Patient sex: M
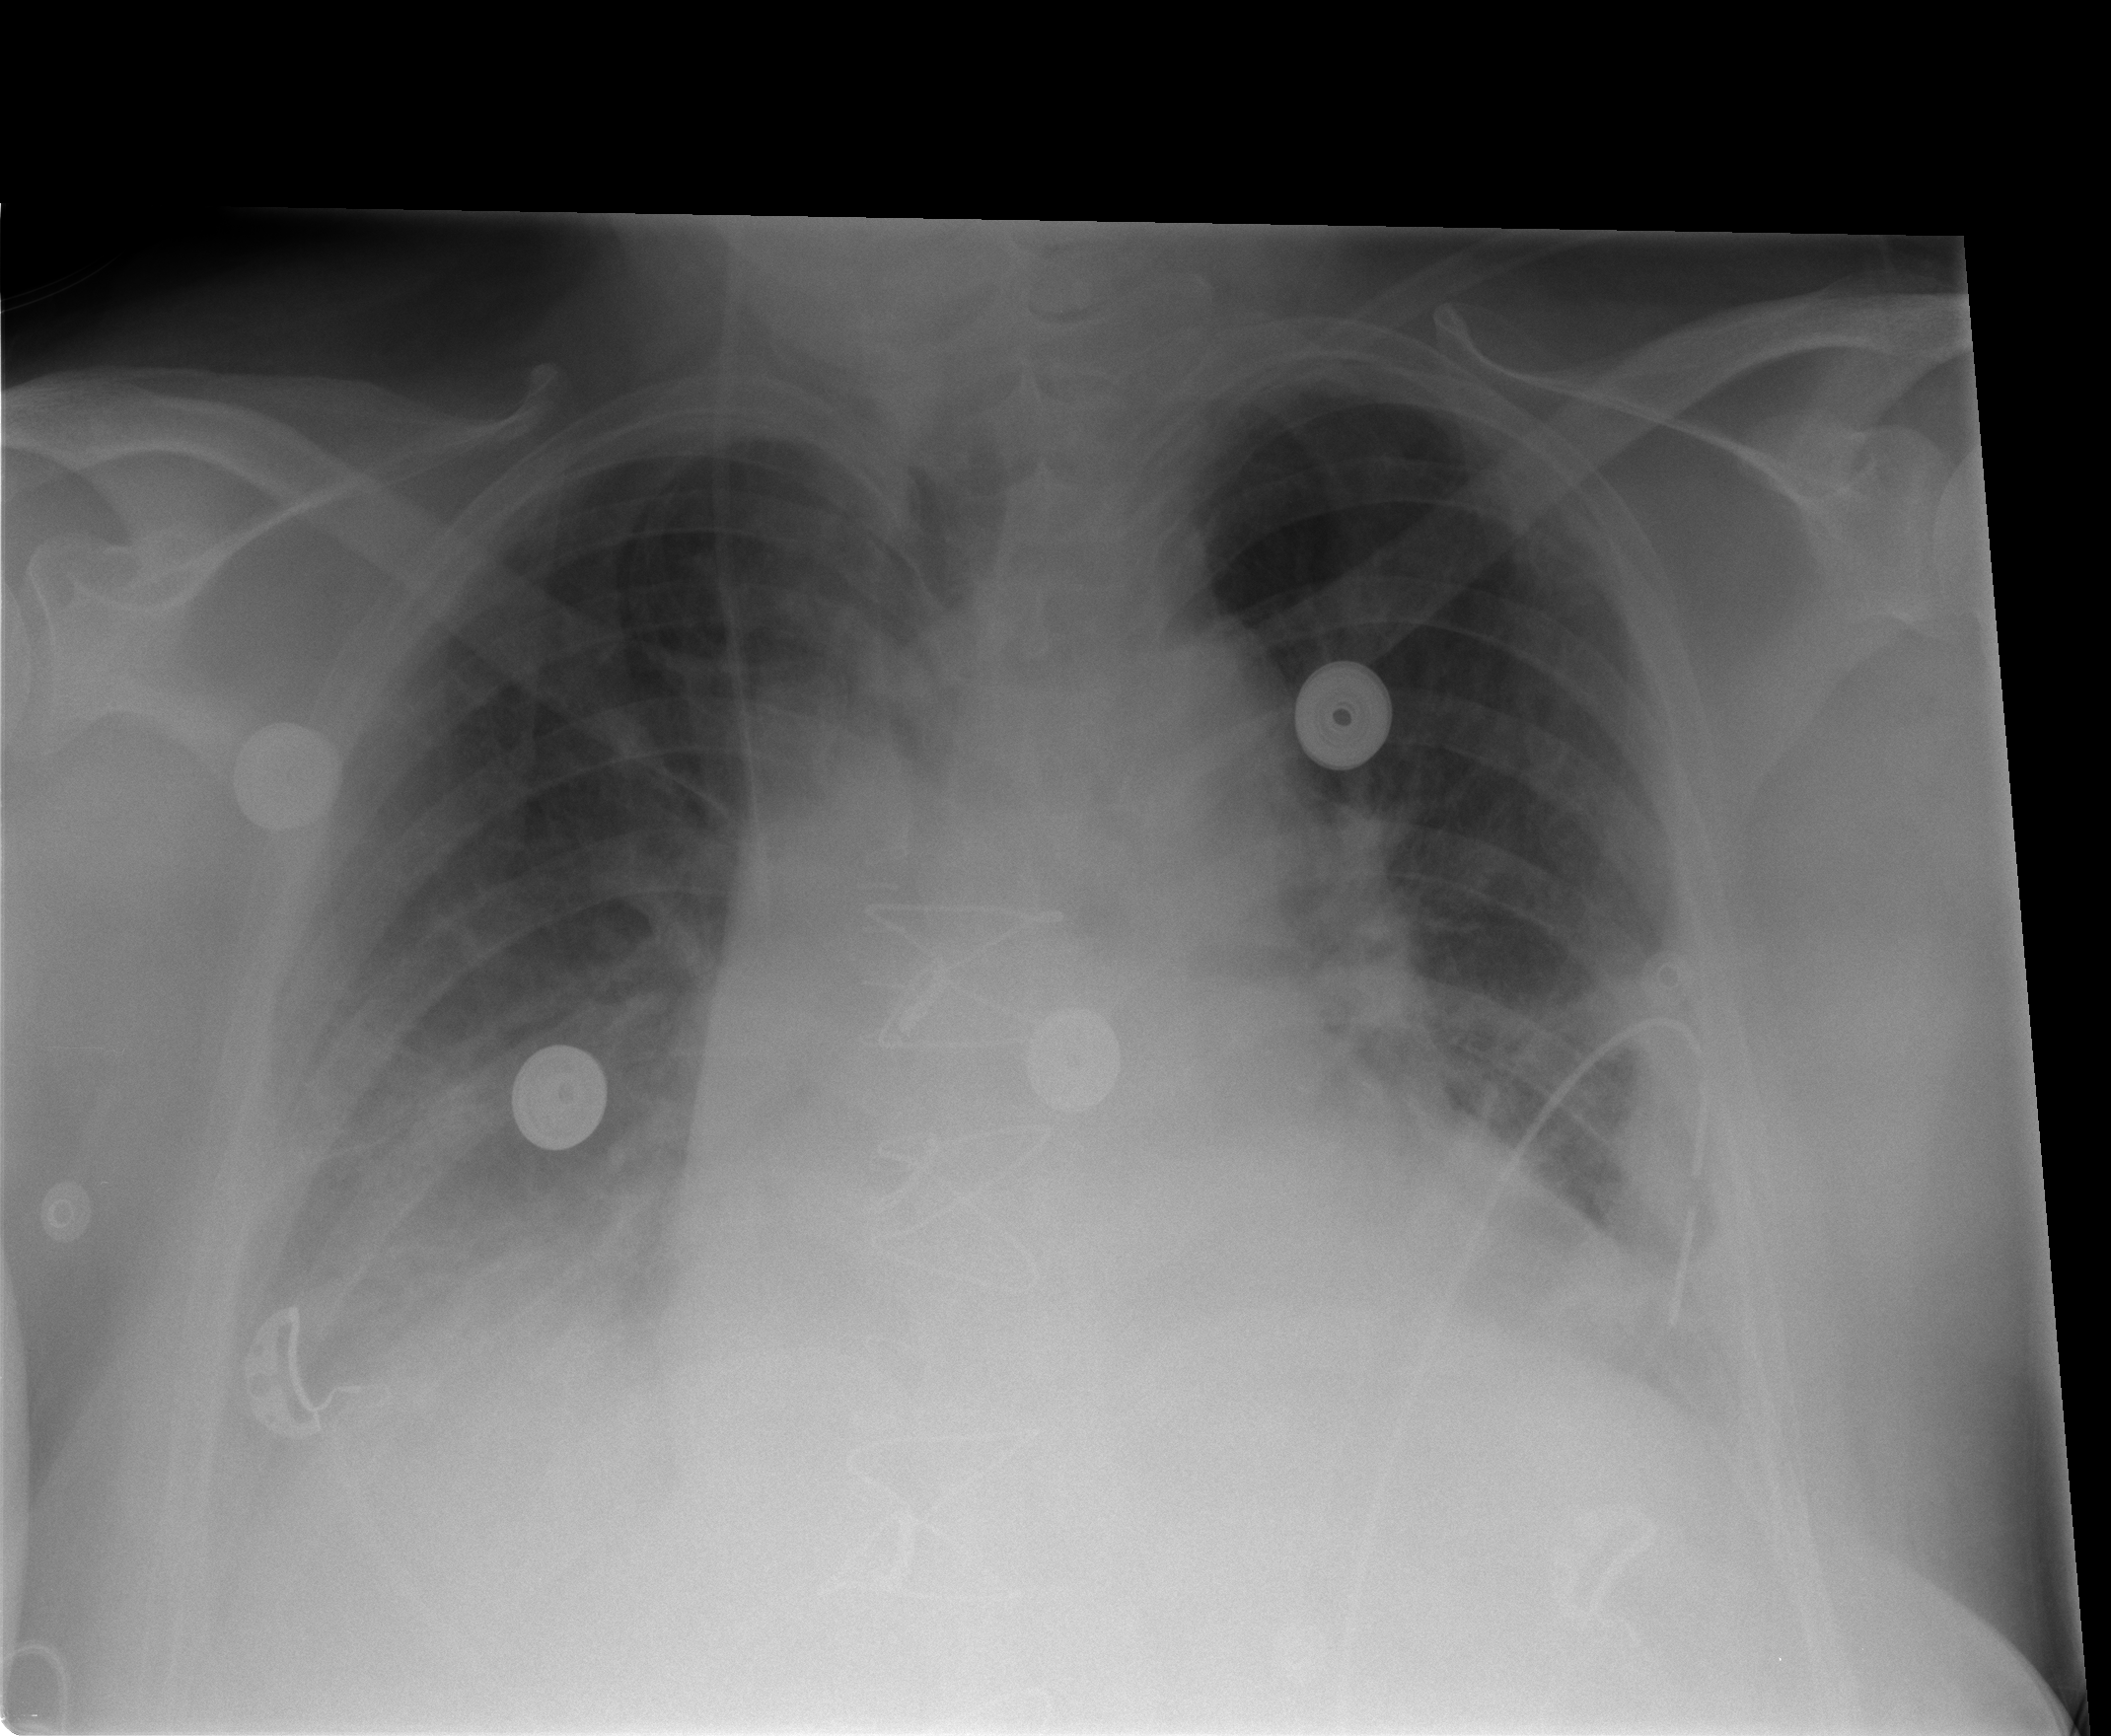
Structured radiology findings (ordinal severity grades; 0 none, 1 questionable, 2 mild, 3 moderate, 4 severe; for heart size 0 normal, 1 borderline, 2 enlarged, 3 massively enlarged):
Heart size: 2
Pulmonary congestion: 2
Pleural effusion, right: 2
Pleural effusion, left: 2
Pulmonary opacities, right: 2
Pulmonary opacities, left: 2
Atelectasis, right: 2
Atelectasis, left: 2